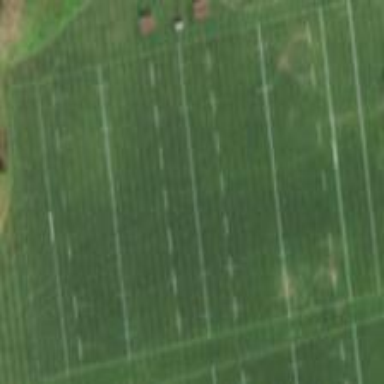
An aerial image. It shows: American football pitch for leisure and sport activities.